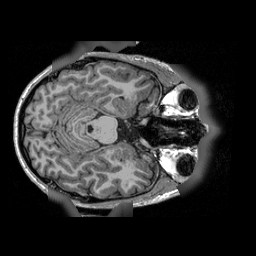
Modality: T1w
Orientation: coronal